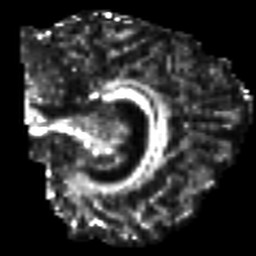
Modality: FA
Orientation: sagittal
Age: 40
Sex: male
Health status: ill
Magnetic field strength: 3 T
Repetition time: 8.4 s
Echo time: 0.0926 s